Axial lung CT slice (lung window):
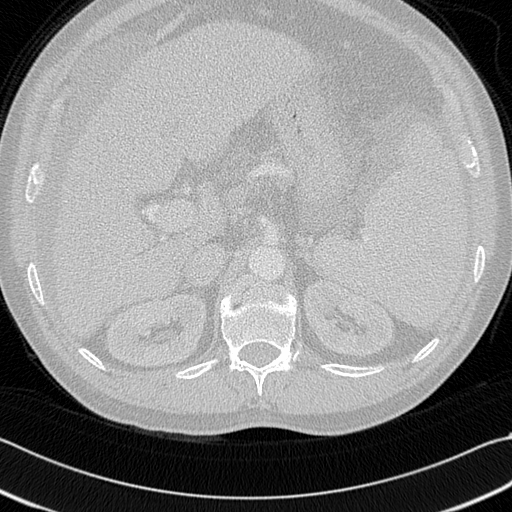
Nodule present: no